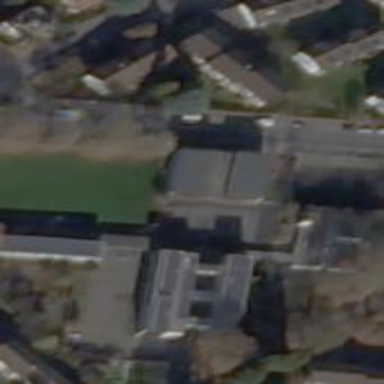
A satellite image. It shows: School.